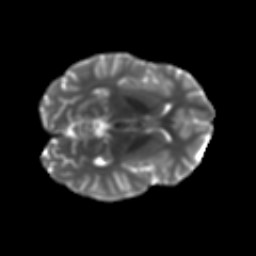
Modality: T2w
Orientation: axial
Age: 12
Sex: female
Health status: ill
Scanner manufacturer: ge
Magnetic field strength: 3 T
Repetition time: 6.752 s
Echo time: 0.079 s